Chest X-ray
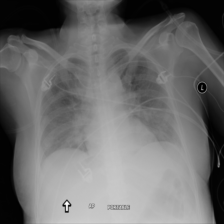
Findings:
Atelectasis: negative
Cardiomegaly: negative
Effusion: negative
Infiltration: negative
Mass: negative
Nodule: negative
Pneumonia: negative
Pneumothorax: negative
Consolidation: negative
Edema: positive
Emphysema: negative
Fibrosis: negative
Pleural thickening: negative
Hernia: negative